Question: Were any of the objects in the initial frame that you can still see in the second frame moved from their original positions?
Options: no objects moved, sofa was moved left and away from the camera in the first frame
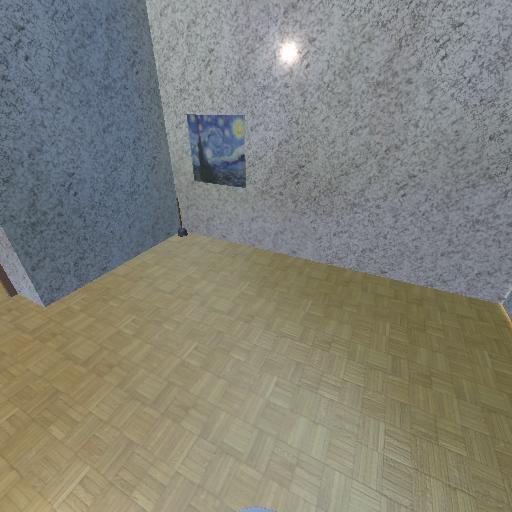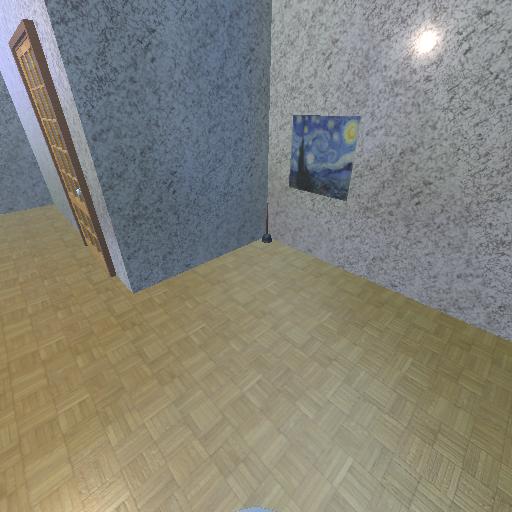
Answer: no objects moved